Question: Given a binary image of black, with a few sporadic white dots, I'm looking for a way to "lasso" a majority of the white dots inside a bounding rectangle. Consider this image:

See how not of the dots are enclosed, but just the clusters (or set of clusters) where there are clearly more white dots than anywhere else?
I already know how to <URL> with OpenCV. Can anyone direct me as to how I can analyze this image for , ignoring any peripheral dots which are not really part of a group?
This bounding box doesn't have to be skew. Even a convex hull would be nice as output.
I can adjust the size, color, alpha, location, density, etc. of these dots. So if your thoughts involve doing something with these dots in order to process them, that might work.
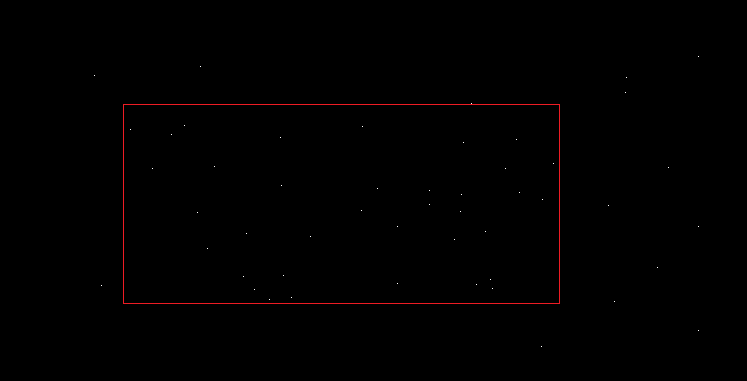
Answer: What you need is sort of a 1-cluster detection algorithm, where outlier detection is important. Clustering algorithms in general are designed and tuned to produce more than one cluster; a portion of them (k-means for example) do not even handle outliers. If you decide to use a real clustering algorithm, try <URL> and set it to detect 1 cluster - it has outlier detection ability.
Otherwise, you can consider your problem as a metric maximization problem.
You want a metric that is rewarded for data density, but also rewarded for box size (so you don't end up with a 1x1 box). I propose something along the lines of:
'metric_to_maximize = White_Dot_Density * Area^x', where 'x' is calibrated ad hoc.
Another idea that may work is to divide the image into m x n box-rectangles. Calculate each box's average density. Pick the top x% (or all rectangles that have 'density>threshold'). Create a bounding box around these "good boxes" without including too much additional area.